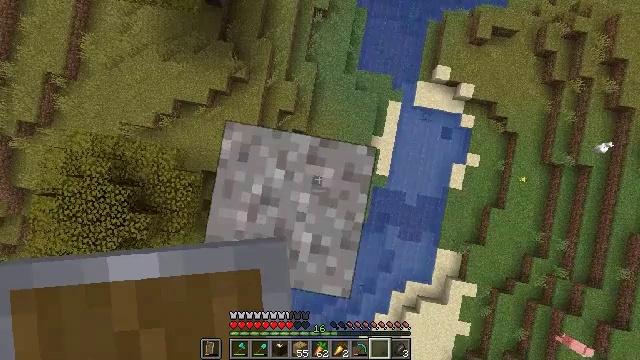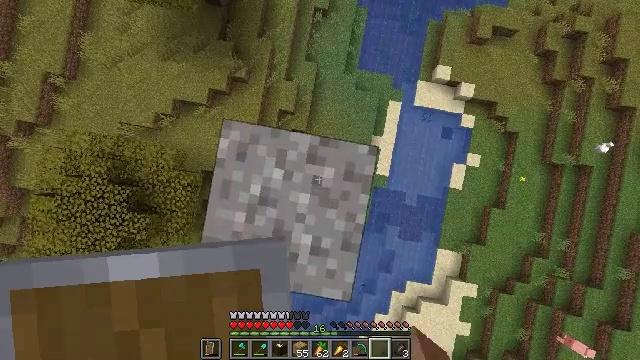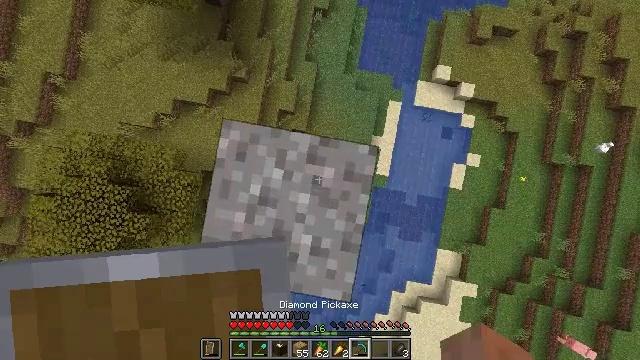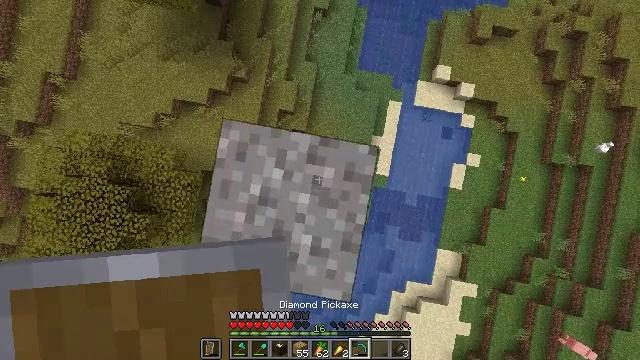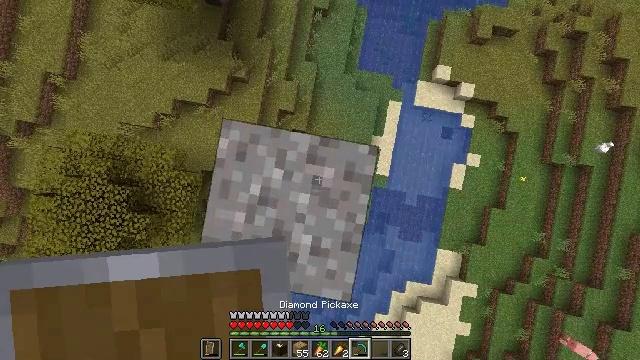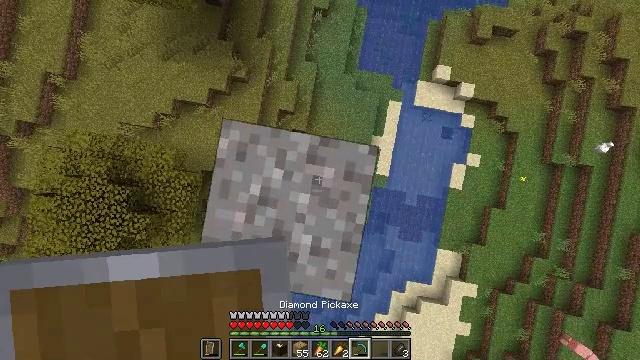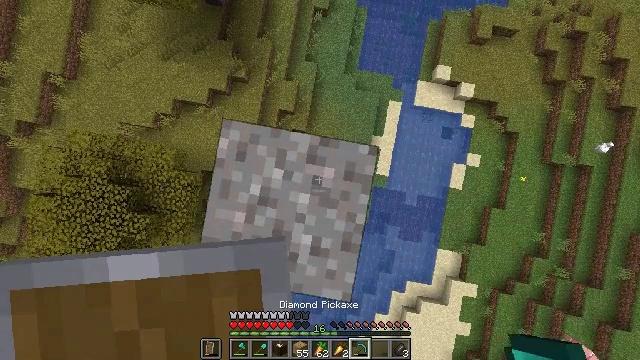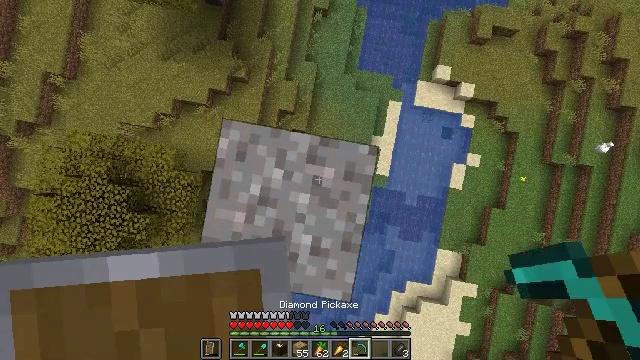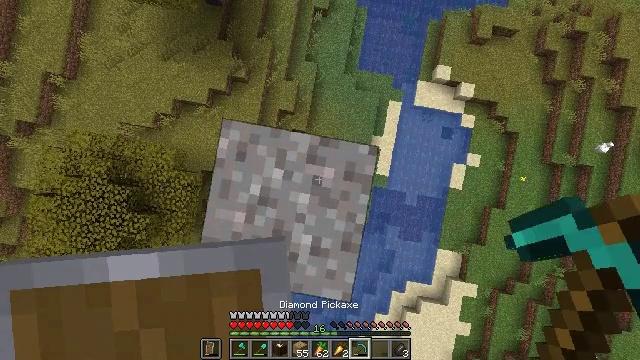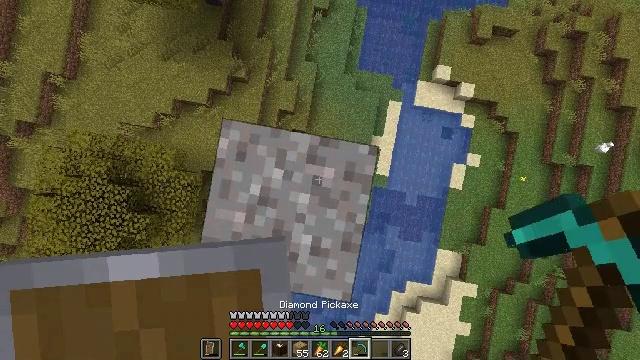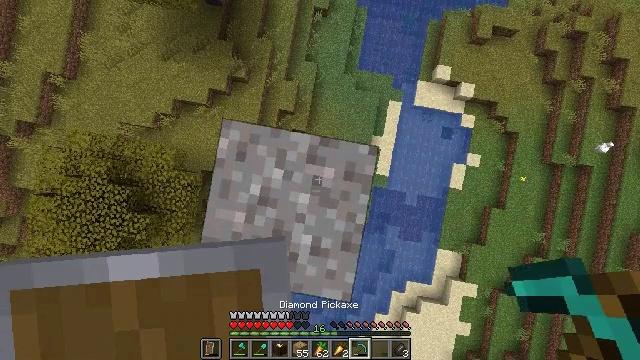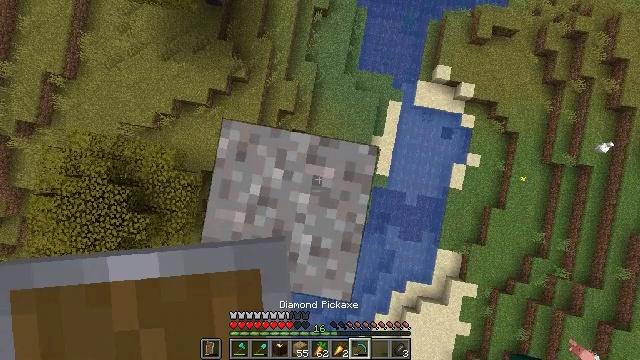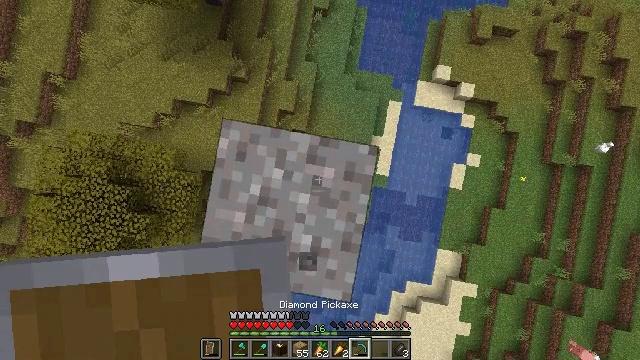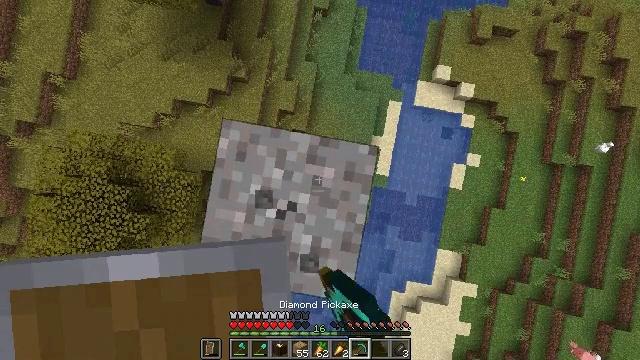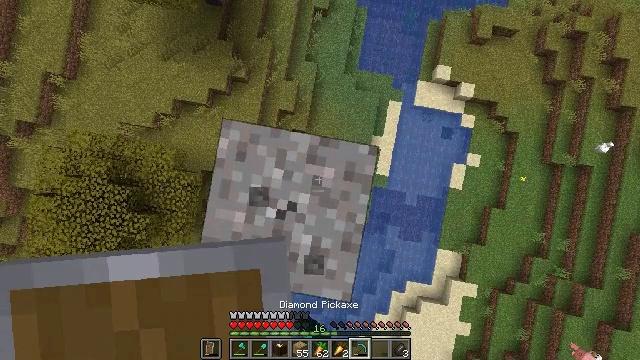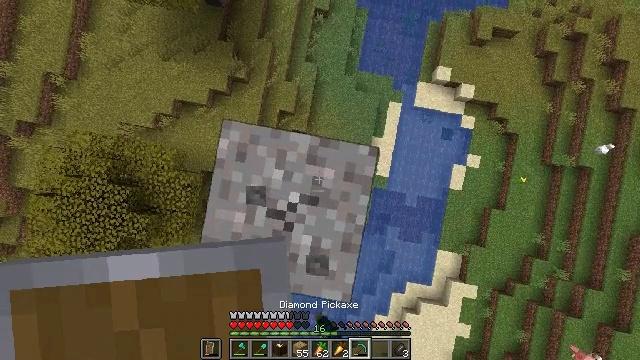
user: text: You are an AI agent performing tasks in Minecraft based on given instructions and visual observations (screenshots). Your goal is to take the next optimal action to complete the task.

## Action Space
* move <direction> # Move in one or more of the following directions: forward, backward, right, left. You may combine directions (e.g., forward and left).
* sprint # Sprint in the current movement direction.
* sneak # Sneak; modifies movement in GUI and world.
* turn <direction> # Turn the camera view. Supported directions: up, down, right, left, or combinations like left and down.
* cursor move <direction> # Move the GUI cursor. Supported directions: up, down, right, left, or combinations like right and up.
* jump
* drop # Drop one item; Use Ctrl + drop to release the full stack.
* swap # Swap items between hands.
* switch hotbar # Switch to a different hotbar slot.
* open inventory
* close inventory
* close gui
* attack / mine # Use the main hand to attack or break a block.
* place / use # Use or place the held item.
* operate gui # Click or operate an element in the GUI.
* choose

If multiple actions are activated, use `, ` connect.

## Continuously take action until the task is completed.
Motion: motion action
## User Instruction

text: Dig through gravel to clear a path.
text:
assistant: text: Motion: no_op
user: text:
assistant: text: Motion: no_op
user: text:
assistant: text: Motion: no_op
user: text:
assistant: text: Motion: no_op
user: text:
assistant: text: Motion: no_op
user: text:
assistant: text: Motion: no_op
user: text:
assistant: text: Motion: no_op
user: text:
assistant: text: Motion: no_op
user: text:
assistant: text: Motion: no_op
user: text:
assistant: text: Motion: no_op
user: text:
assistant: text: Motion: no_op
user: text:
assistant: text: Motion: attack / mine
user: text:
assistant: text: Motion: attack / mine
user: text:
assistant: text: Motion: attack / mine
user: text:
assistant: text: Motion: attack / mine
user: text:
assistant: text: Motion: turn left and up, attack / mine
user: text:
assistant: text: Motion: turn left, attack / mine
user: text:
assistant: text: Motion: turn left, attack / mine
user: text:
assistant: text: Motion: turn left and up, attack / mine
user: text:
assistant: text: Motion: turn left, attack / mine
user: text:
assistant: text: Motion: attack / mine
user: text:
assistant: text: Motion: attack / mine
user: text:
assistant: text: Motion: attack / mine
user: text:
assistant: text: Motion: attack / mine
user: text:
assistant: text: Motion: attack / mine
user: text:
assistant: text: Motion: attack / mine
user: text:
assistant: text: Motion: attack / mine
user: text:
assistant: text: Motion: attack / mine
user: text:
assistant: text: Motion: attack / mine
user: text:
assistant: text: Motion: attack / mine